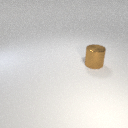
large brown metal cylinder